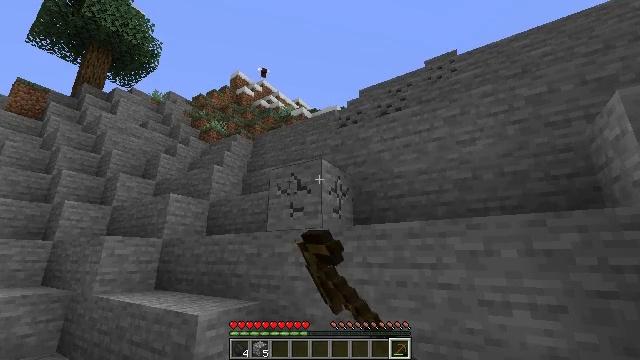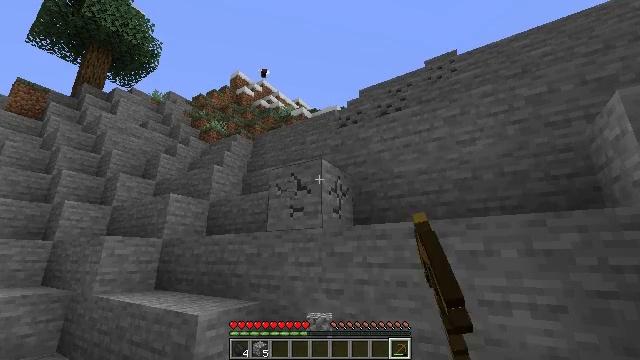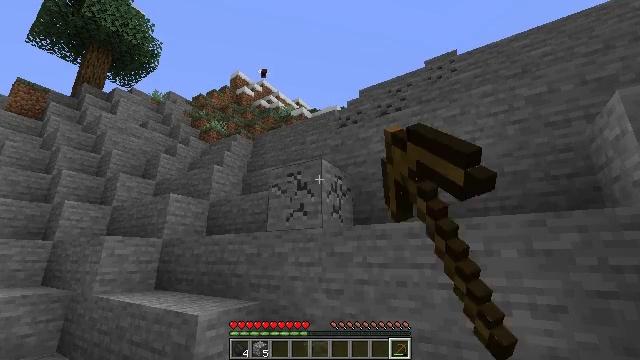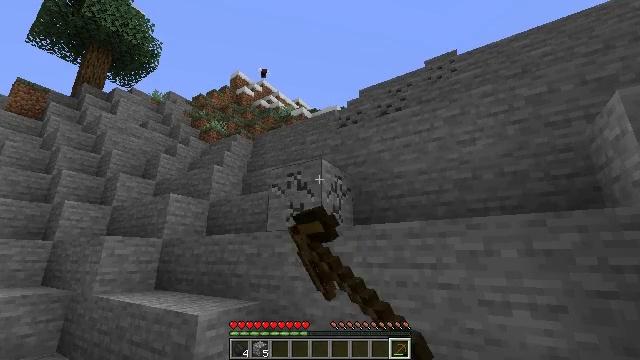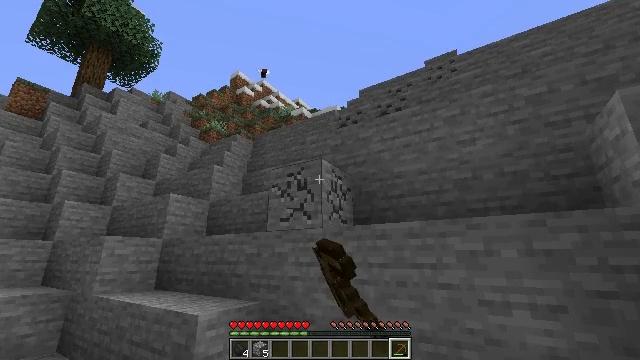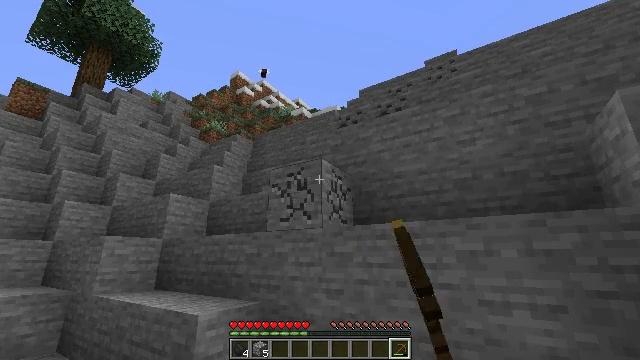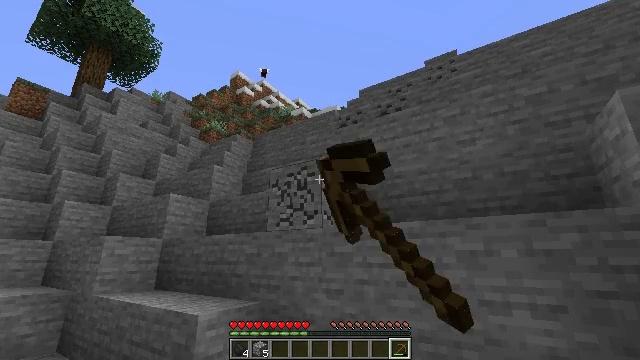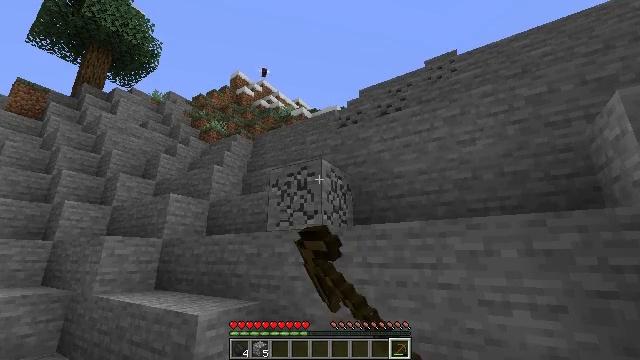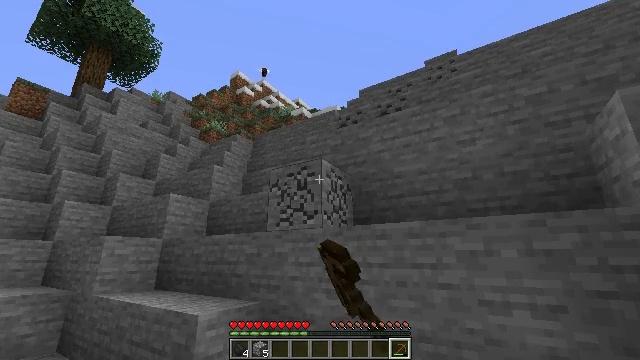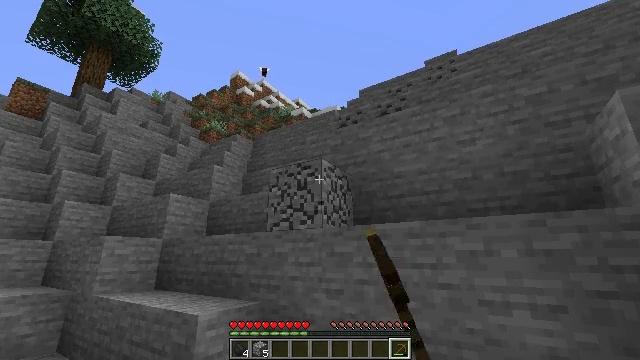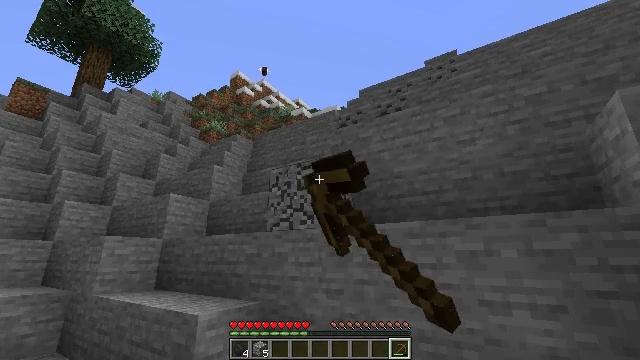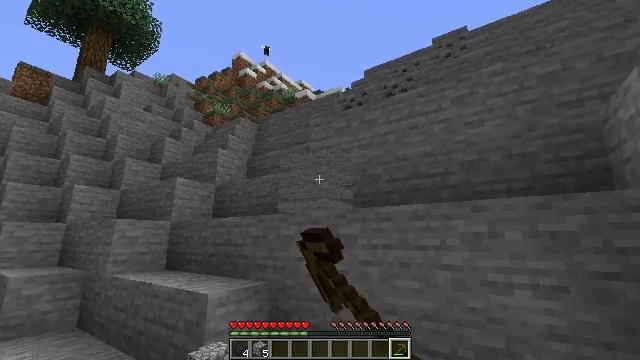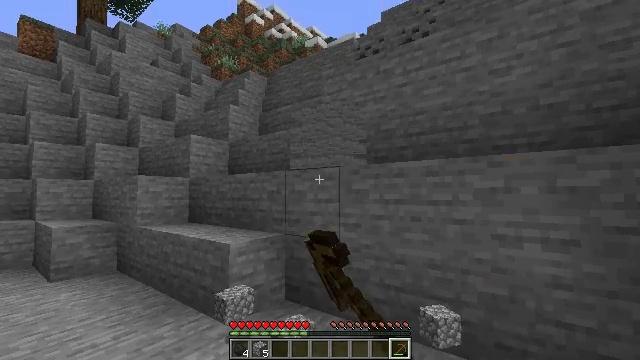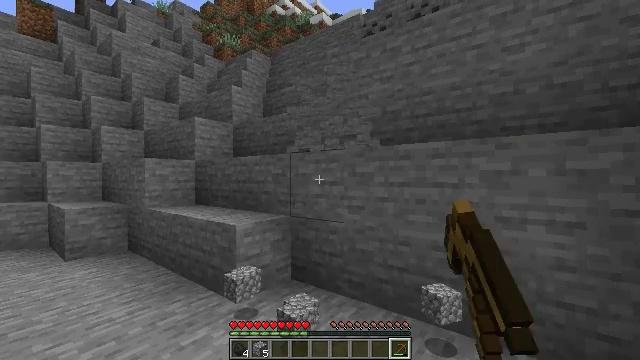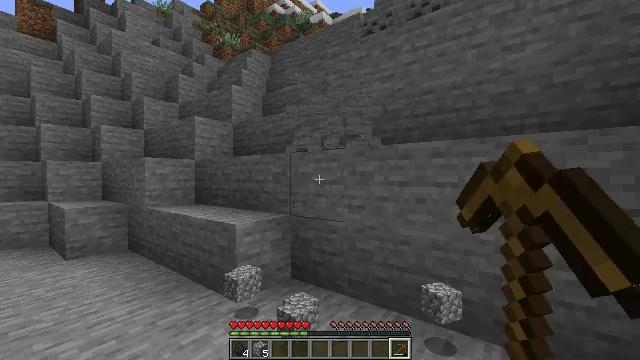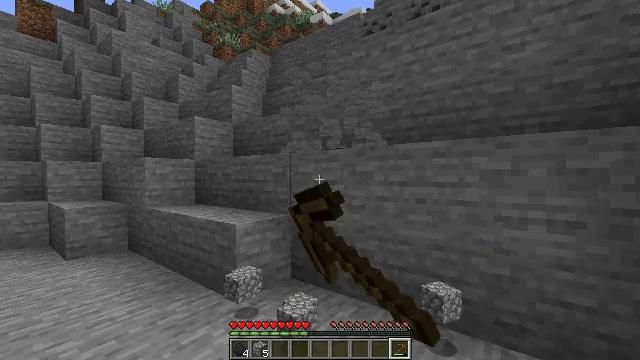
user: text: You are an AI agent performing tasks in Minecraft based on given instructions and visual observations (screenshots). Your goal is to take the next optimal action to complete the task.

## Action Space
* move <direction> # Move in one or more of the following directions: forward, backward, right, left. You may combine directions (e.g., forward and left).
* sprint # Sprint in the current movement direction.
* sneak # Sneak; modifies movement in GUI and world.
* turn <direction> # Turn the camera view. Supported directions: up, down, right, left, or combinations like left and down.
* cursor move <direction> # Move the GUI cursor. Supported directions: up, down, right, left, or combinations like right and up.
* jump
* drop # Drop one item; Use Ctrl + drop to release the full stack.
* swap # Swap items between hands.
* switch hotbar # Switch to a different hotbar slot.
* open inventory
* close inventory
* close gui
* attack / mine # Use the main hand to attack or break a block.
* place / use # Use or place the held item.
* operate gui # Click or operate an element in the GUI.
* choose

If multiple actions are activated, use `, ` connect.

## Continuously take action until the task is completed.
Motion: motion action
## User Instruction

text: Harvest stone in the caves.
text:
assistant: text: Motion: attack / mine
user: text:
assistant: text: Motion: attack / mine
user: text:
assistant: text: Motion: attack / mine
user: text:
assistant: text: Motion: attack / mine
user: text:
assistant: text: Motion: attack / mine
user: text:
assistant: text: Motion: attack / mine
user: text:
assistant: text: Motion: attack / mine
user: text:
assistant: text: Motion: attack / mine
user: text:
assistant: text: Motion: attack / mine
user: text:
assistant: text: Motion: attack / mine
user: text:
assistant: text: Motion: turn left and down, attack / mine
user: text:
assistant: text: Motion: turn left and down, attack / mine
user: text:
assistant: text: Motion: turn left and down, attack / mine
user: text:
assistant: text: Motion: attack / mine
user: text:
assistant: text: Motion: attack / mine
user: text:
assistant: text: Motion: attack / mine
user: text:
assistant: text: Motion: attack / mine
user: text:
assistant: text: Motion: attack / mine
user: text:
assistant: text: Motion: attack / mine
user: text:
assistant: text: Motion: attack / mine
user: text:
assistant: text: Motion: attack / mine
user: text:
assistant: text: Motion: attack / mine
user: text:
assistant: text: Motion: attack / mine
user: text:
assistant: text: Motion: attack / mine
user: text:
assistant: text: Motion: attack / mine
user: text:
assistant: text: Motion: attack / mine
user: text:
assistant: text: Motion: attack / mine
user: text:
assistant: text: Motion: attack / mine
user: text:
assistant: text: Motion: attack / mine
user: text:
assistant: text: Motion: attack / mine